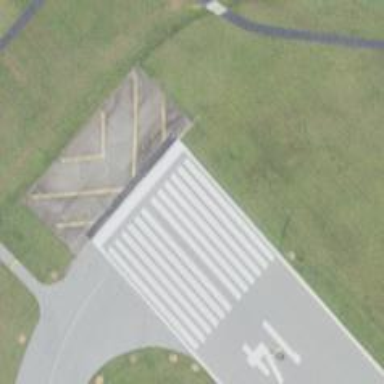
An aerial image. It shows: Runway surface made of asphalt at airport.